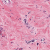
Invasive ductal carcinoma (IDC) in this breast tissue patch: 1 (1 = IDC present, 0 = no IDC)